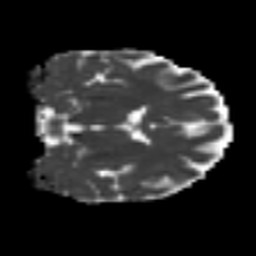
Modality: MD
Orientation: coronal
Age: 62
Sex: female
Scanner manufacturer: siemens
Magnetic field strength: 3 T
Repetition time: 4.987 s
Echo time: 0.0792 s